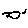
Label: zigzag